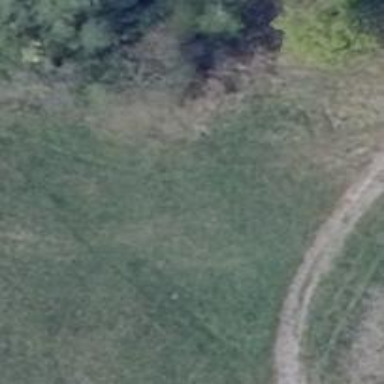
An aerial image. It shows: Grassy track with grade 5 track type.